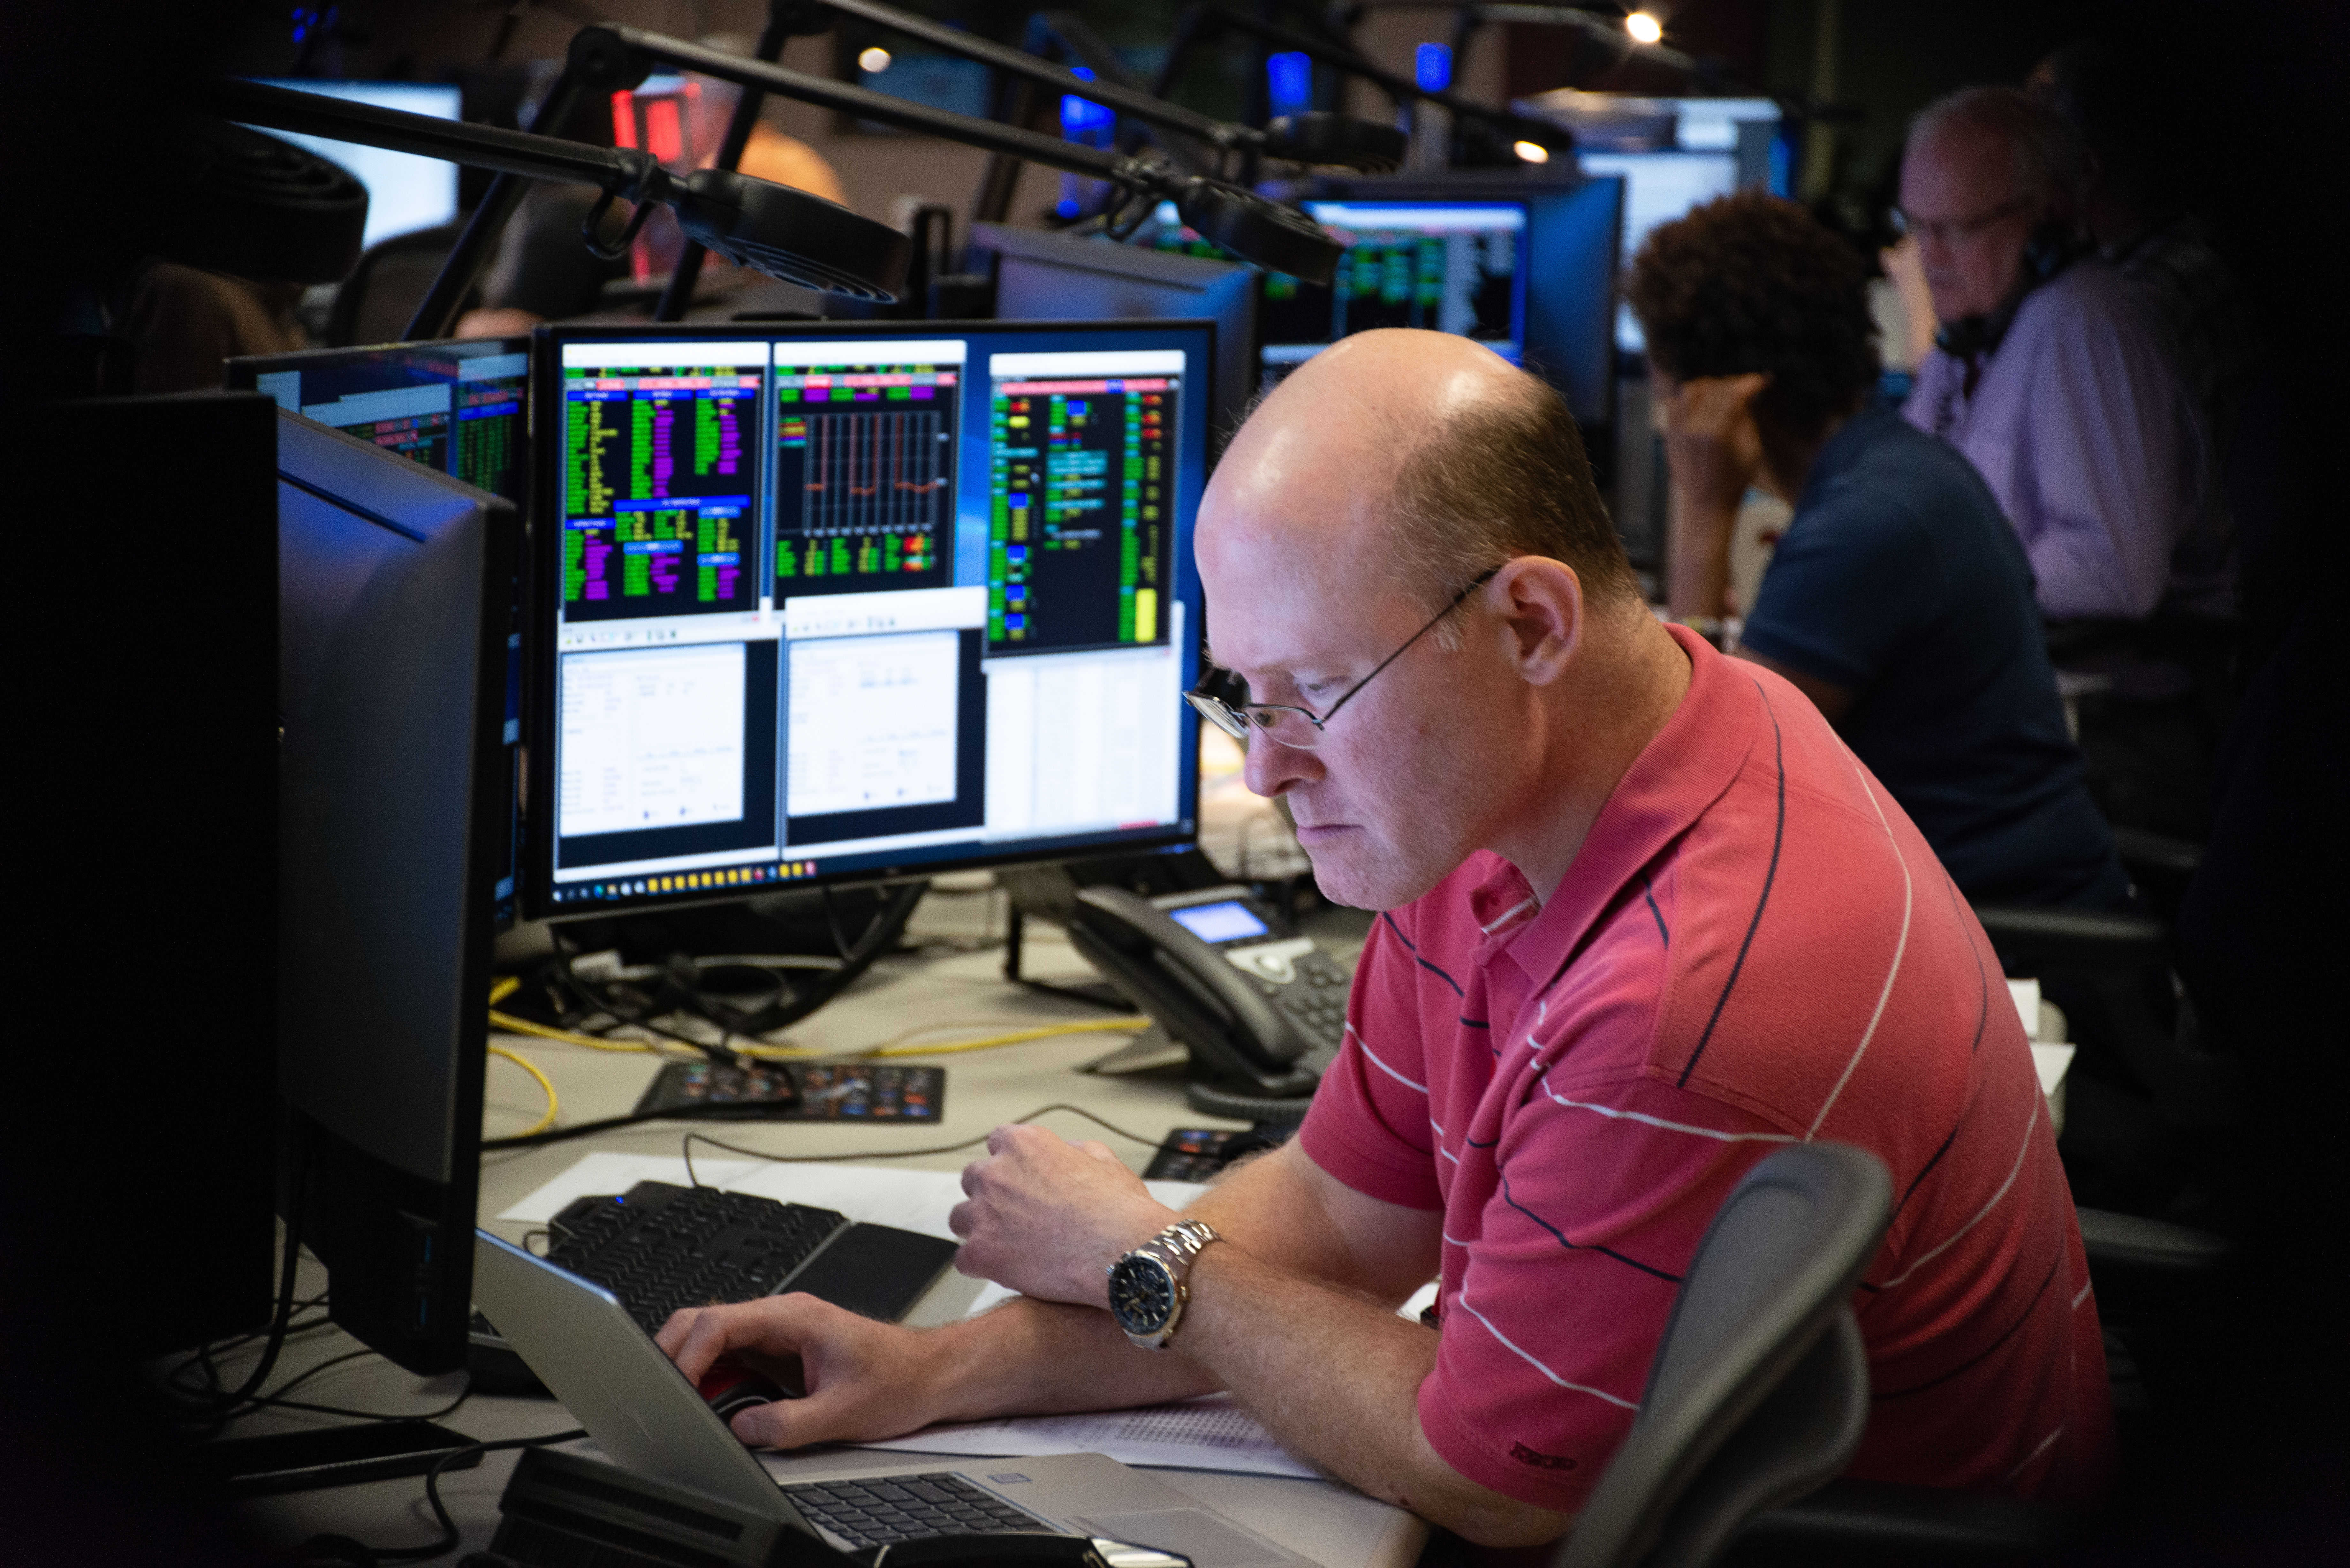
NASA Begins Switch to Backup Spacecraft Hardware Hubble, NASA, NASA Goddard